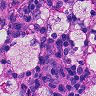
Metastatic tissue present: no